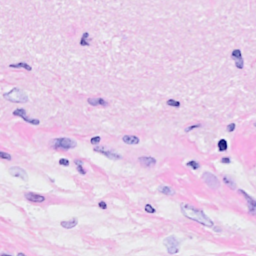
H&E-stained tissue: Breast